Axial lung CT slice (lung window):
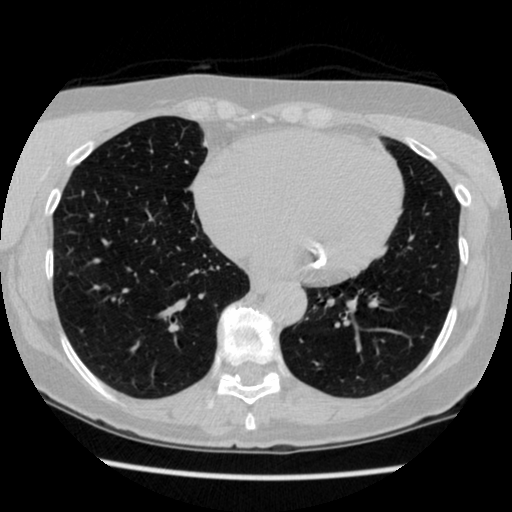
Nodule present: no